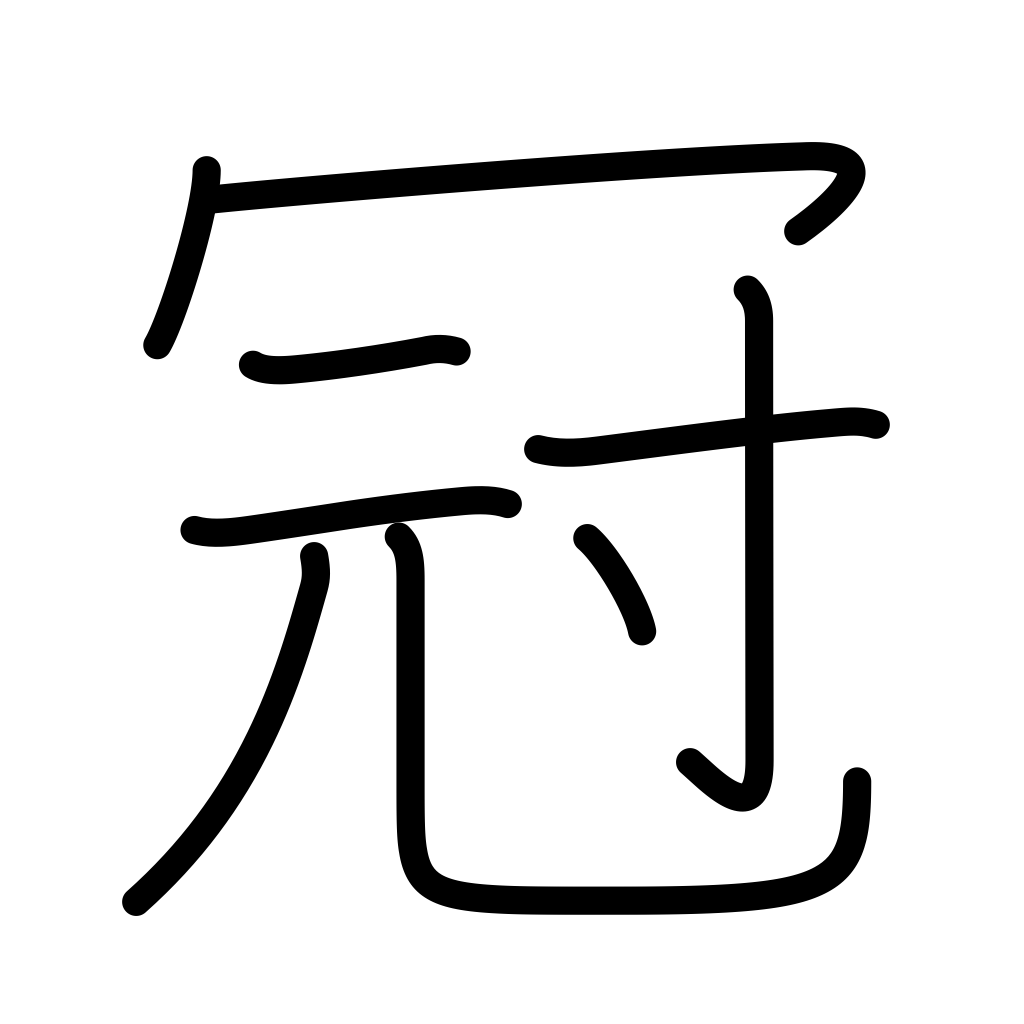
Meaning: crown, best, peerless